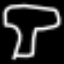
Label: mushroom